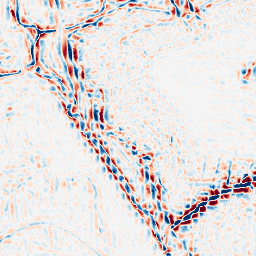
Category: wavelet
Decomposition family: wavelet_dwt
Decomposition parameters: wavelet: sym4
level: 3
Upsampling method: quadratic
Upsampling parameters: scale: 4
Upsampling scale: 4